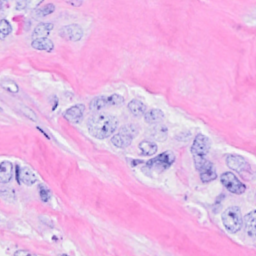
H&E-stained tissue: Breast